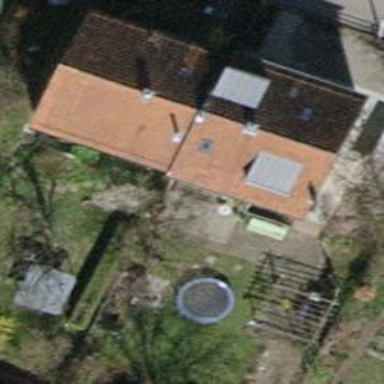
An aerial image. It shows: Simple house.